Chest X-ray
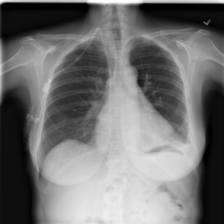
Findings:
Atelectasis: negative
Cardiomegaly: negative
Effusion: positive
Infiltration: negative
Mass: negative
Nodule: negative
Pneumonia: negative
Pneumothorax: negative
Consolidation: negative
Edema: negative
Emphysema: negative
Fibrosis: negative
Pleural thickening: negative
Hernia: negative